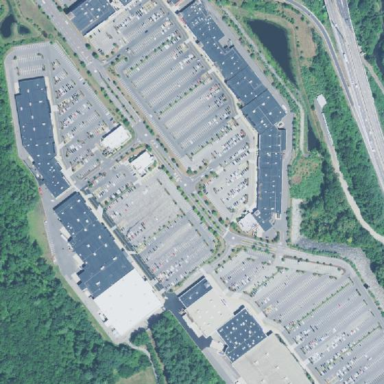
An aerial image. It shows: Retail area categorized as shopping mall.